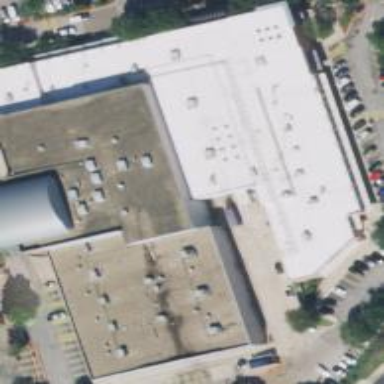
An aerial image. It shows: Retail building.